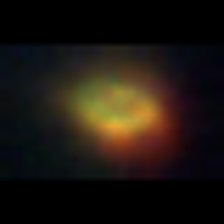
Taxon: Unknown_phyto
Group: Unknown